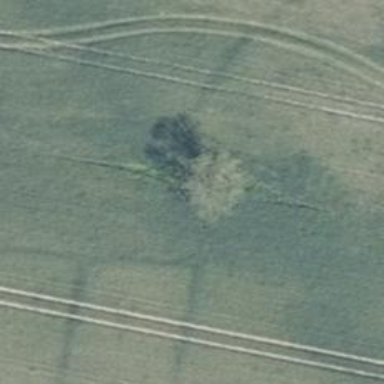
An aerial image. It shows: Beautiful tree in nature.